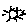
Label: sun